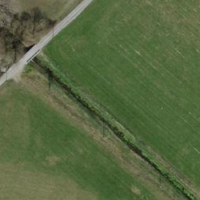
EUNIS habitat code: 52
Species observed at this site:
Garrulus glandarius
Turdus merula